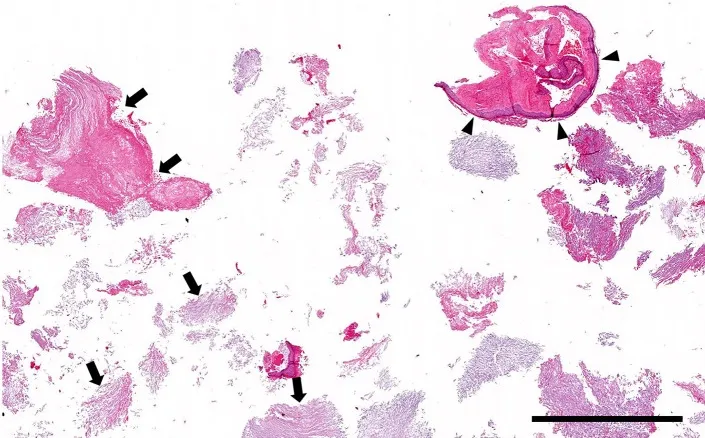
Histopathology low magnification (0.5 x objective): Cystic lesion. The biopsy specimen consists mainly of stacks of lamellar keratin (arrows) with only a few short segments of cyst lining (arrowheads). Hematoxylin and eosin stain; Bar = 1.5 mm.
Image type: pathology (h&e)